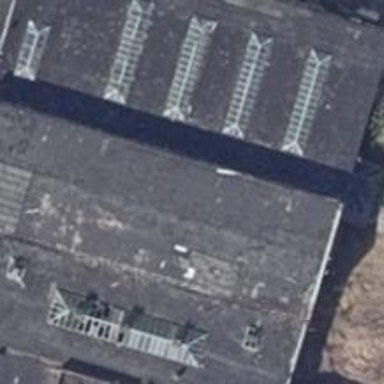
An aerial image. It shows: Industrial building.